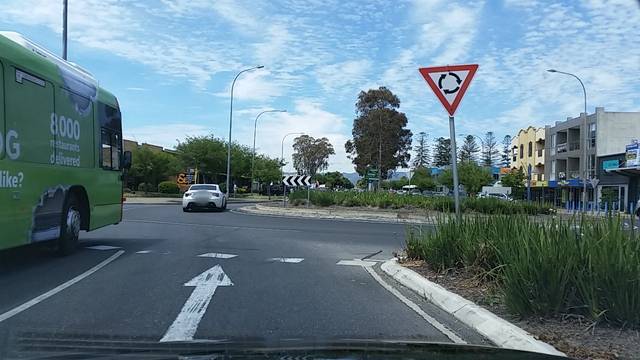
Region: Australia
Coordinates: -34.976, 138.517